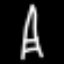
Label: The Eiffel Tower